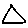
Label: triangle